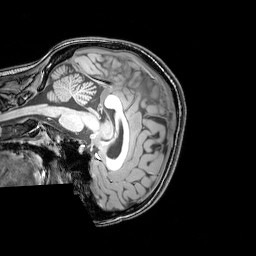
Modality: T1w
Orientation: sagittal
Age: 26
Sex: female
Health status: healthy
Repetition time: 0.081 s
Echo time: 0.037 s